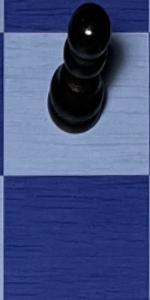
Label: Empty